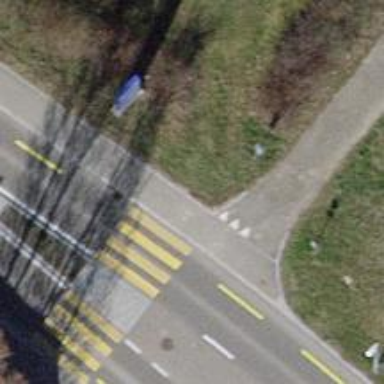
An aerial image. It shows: Sidewalk.